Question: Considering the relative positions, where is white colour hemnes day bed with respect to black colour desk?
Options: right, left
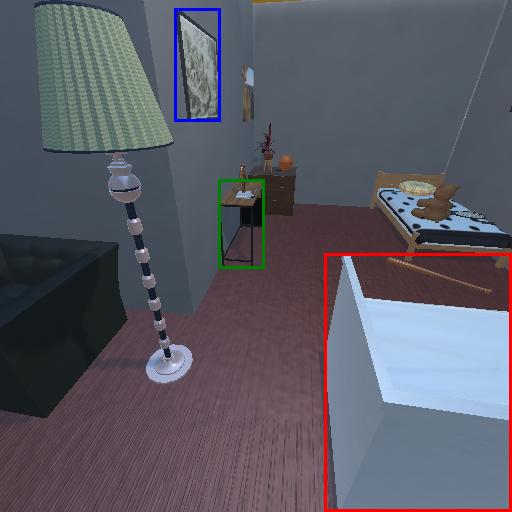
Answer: right